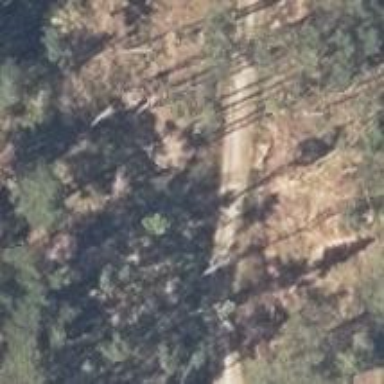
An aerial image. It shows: Grassy track road with grade 4 track type.